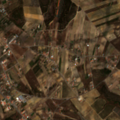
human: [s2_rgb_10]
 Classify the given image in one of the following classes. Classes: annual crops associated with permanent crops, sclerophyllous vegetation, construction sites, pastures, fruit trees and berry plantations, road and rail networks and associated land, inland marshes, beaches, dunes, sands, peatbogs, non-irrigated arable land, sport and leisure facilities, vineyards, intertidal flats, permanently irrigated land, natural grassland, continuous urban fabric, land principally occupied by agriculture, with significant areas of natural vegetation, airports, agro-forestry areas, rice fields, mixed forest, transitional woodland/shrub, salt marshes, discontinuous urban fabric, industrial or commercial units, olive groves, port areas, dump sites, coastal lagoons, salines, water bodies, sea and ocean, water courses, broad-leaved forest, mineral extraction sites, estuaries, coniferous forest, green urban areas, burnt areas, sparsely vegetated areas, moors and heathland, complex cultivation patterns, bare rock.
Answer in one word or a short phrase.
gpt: vineyards, complex cultivation patterns, land principally occupied by agriculture, with significant areas of natural vegetation, mixed forest